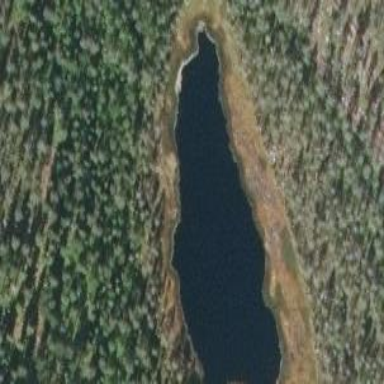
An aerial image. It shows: Beautiful lake surrounded by nature.